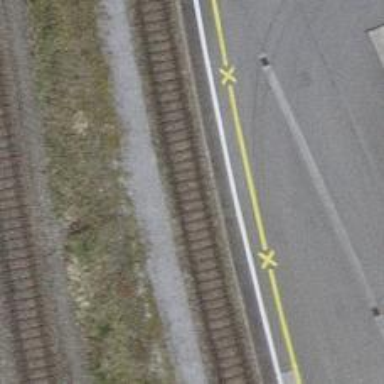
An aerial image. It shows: Single railway spur track.